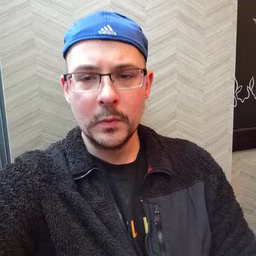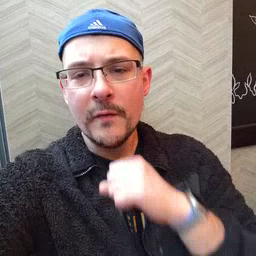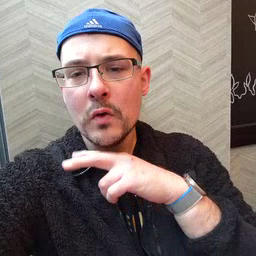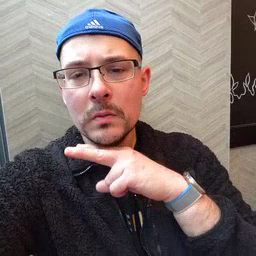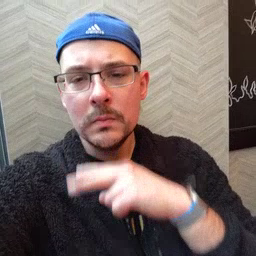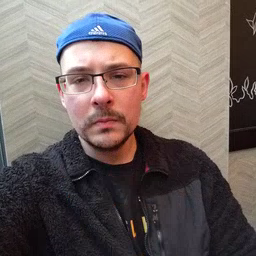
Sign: frog